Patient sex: F
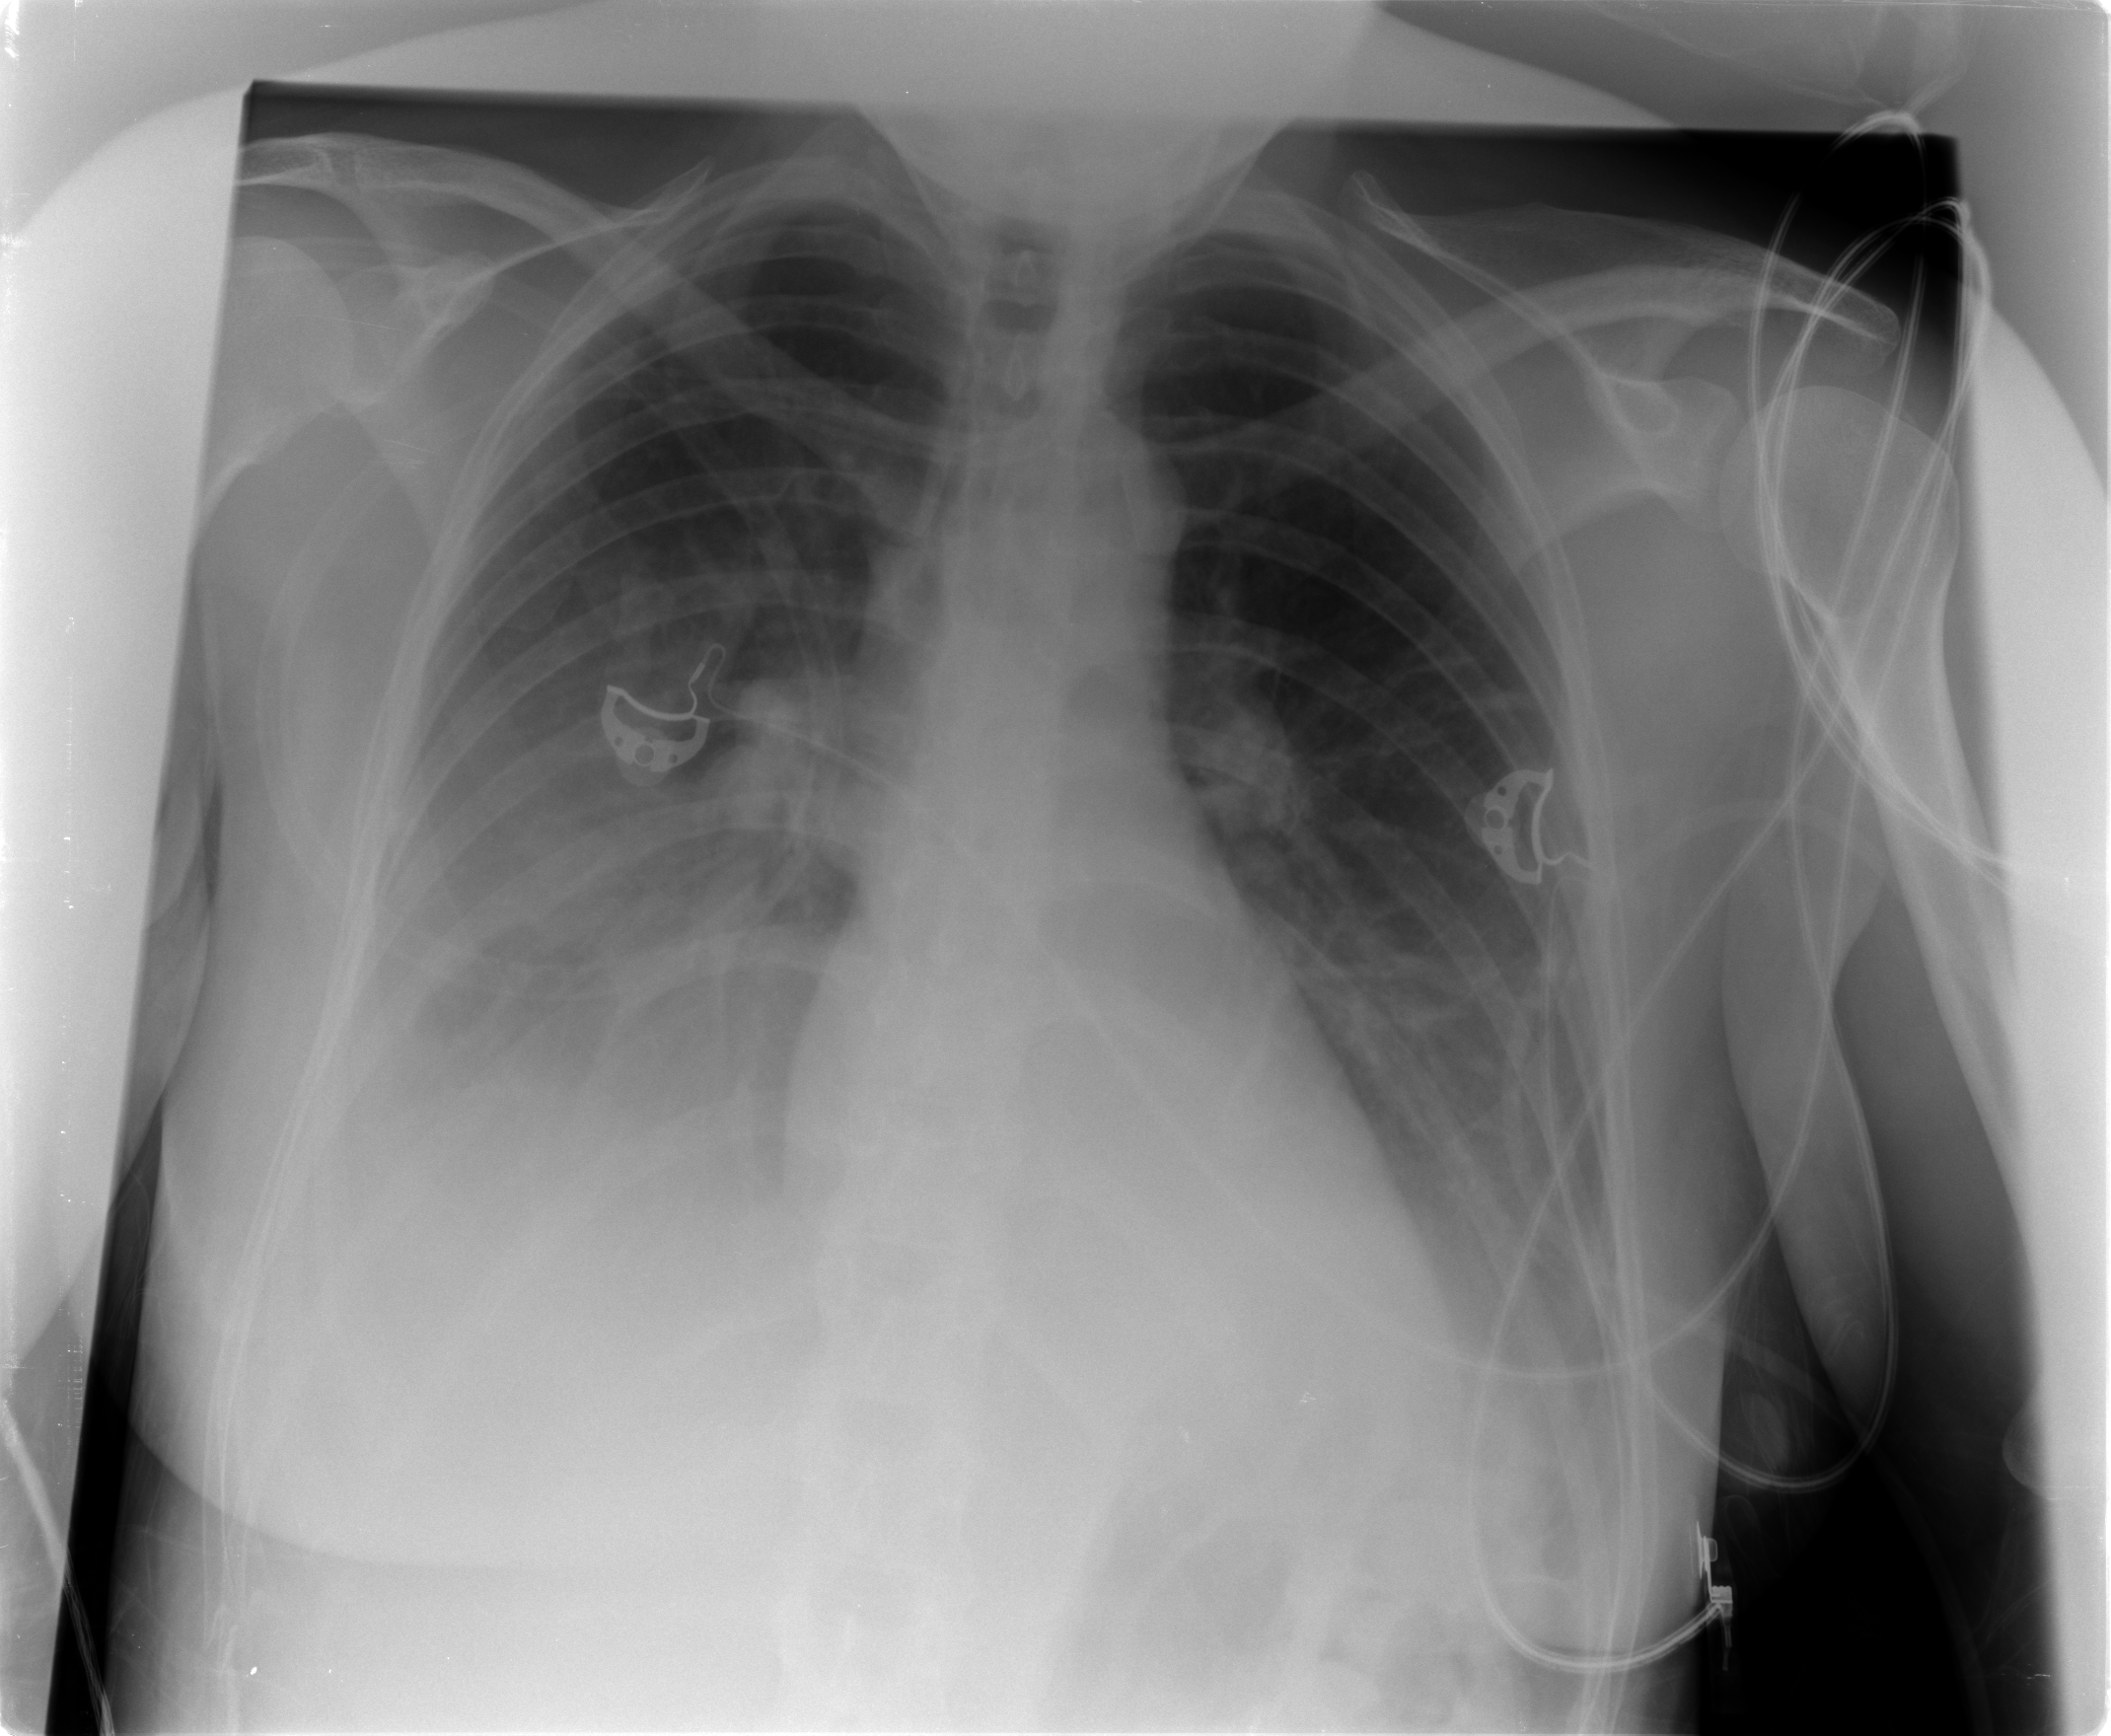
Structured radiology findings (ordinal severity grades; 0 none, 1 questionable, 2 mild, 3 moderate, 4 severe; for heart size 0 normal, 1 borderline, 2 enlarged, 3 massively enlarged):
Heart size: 0
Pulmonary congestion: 0
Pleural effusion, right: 3
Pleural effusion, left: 2
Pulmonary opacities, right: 0
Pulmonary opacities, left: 0
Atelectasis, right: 2
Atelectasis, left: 2